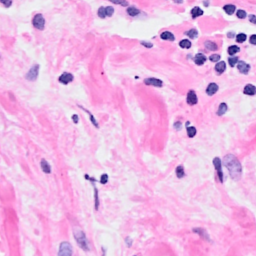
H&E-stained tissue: Breast